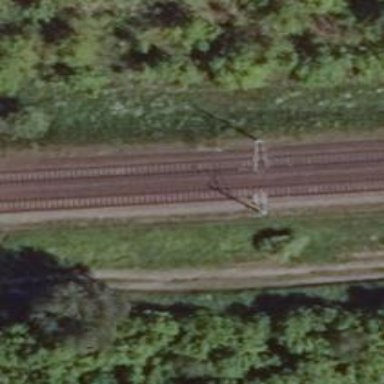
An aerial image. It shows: Milestone along the railway with catenary mast.